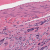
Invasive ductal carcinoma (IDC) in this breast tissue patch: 1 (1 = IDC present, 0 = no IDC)